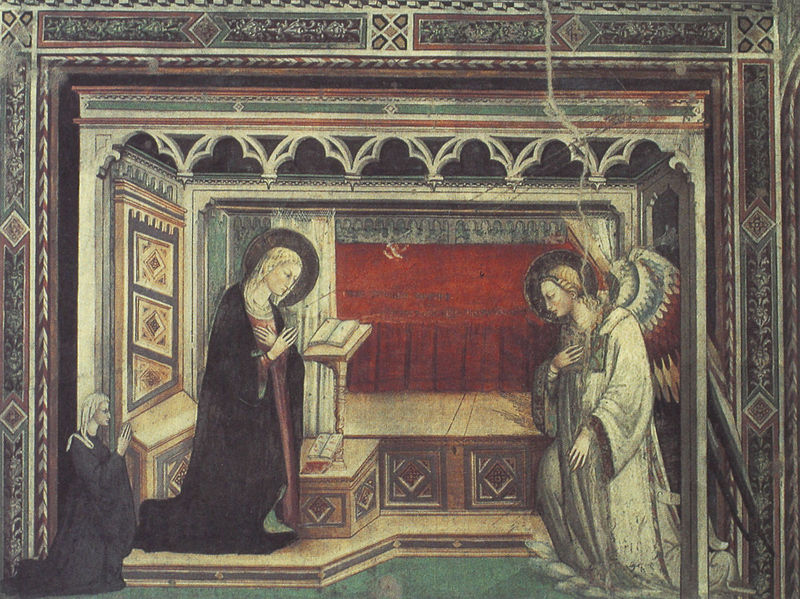
Titel: Mariä Verkündigung
Künstler: Bicci di Lorenzo
Standort: Florenz, Sant’Onofrio (EU - I - Toskana)
Schlagwörter: flügel, frau, raum, zimmer, rot, ornament, bibel, taube, vorhang, gewand, engel, bank, lesen, buch, knien, gebet, lilie, pult, quadrate, rauten, heiligenschein, andacht, erscheinung, maria, erzengel, verkündigung, alkoven, raffael, roter teppich, gabriel, michale